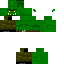
A female zombie skin with green skin, wearing red helmet dressed in a green hoodie and brown pants, featuring a fangs.